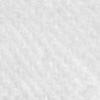
Label: no_change